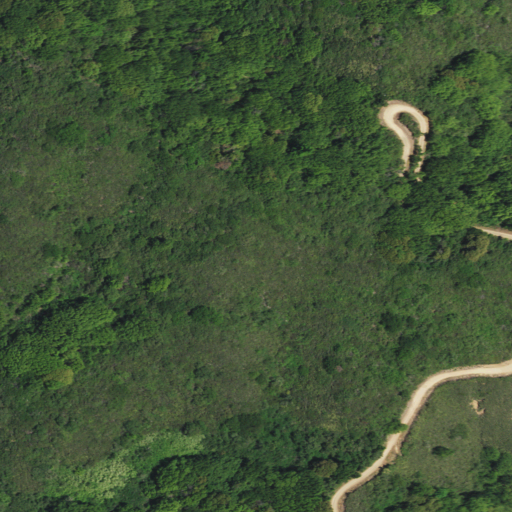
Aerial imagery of mountain in California named El Sereno containing mixed forest, evergreen forest, and shrub